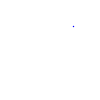
Particle: proton